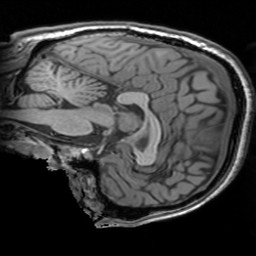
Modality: T1w
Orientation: sagittal
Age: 31
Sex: male